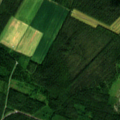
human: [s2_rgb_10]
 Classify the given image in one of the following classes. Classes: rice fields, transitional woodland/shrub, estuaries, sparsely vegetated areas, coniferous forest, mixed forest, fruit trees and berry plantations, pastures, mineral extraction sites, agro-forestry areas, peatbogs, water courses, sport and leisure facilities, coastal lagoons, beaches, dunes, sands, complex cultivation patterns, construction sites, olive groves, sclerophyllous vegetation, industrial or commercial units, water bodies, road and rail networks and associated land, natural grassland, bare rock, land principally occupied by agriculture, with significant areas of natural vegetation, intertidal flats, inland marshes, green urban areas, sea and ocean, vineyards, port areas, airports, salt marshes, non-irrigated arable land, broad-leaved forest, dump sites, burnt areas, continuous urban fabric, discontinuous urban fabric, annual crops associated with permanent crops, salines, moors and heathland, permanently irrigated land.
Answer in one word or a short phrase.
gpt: non-irrigated arable land, coniferous forest, mixed forest, transitional woodland/shrub